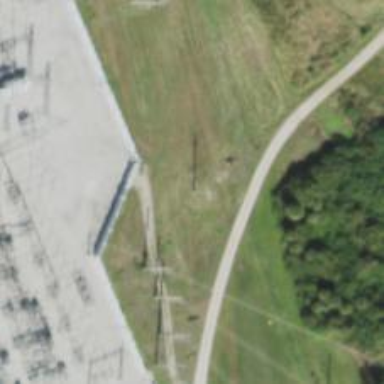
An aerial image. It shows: H-frame power pole.